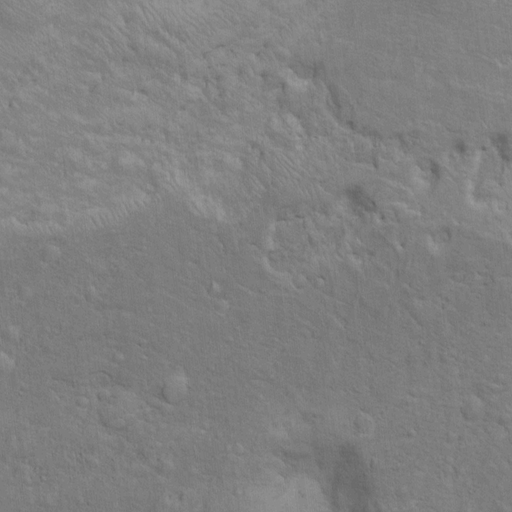
Classes present: Background, Cone